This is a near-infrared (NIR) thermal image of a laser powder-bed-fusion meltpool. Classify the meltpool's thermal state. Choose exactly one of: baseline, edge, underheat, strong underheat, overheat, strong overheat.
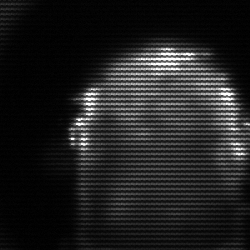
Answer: baseline